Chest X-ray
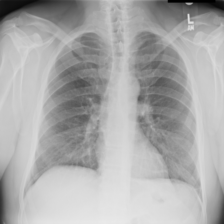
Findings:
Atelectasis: negative
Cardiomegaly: negative
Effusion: negative
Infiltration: negative
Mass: negative
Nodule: negative
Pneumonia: negative
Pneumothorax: negative
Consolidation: negative
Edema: negative
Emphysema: negative
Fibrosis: negative
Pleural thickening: negative
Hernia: negative